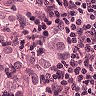
Metastatic tissue present: yes